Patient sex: M
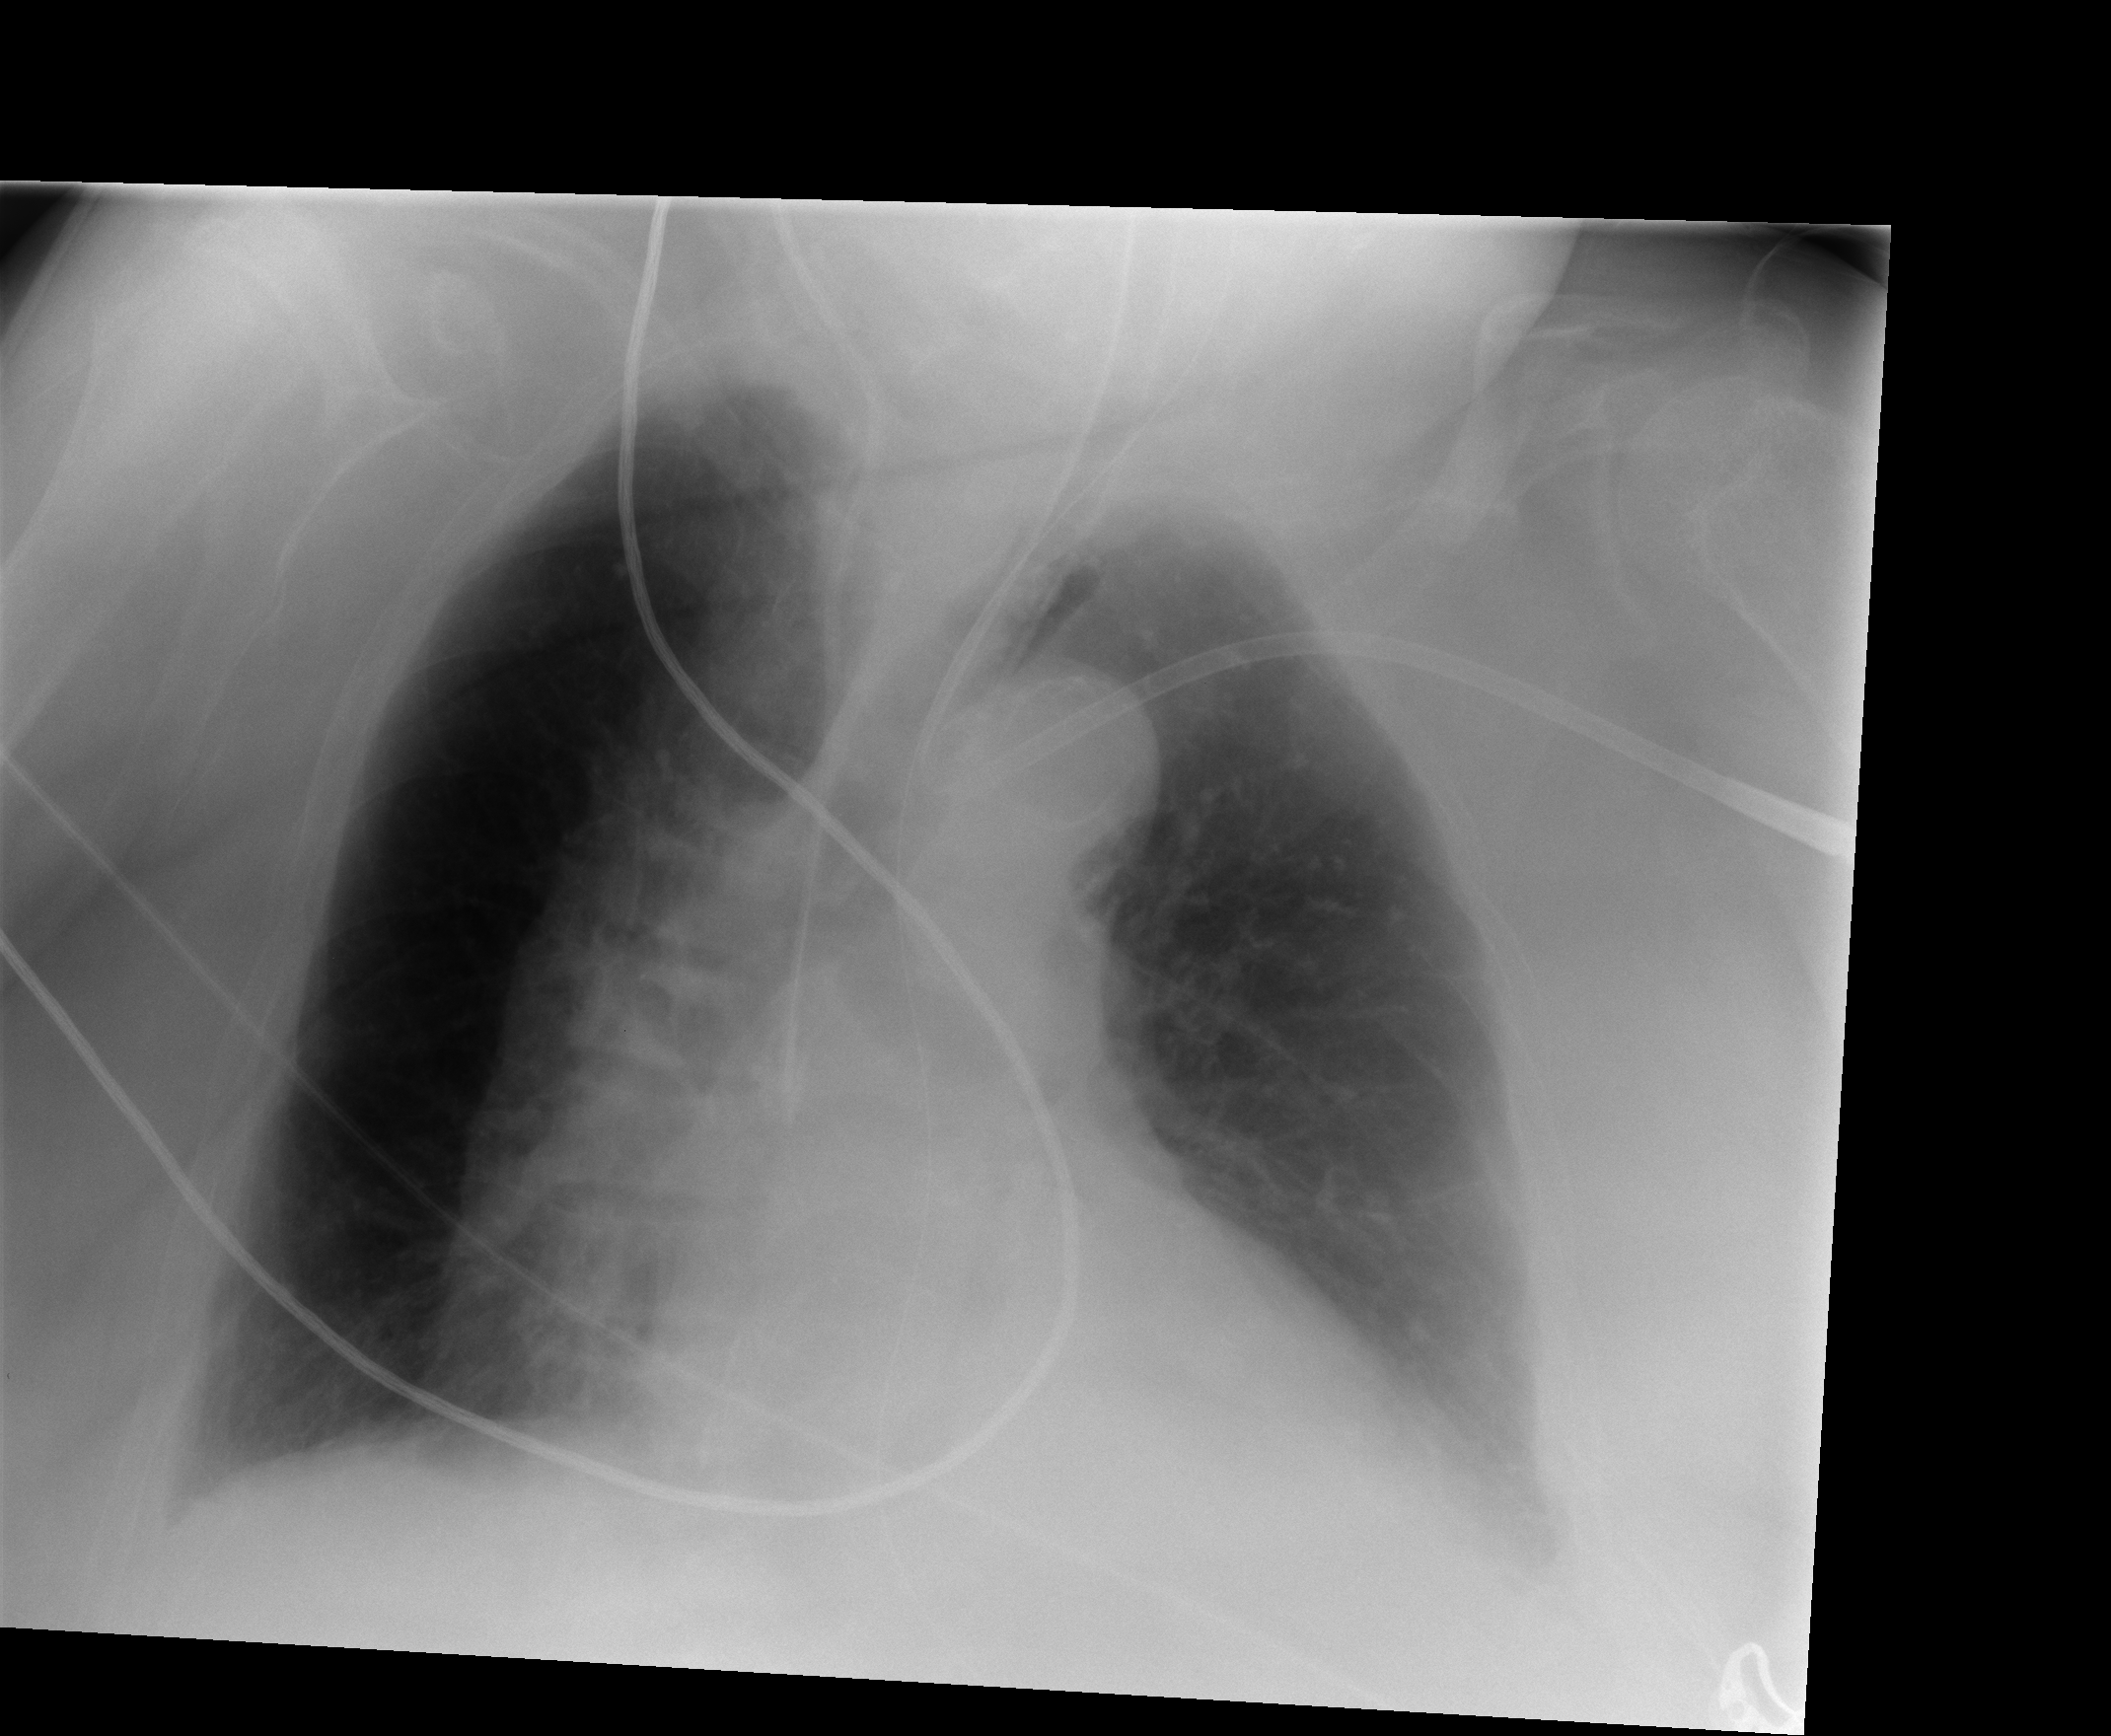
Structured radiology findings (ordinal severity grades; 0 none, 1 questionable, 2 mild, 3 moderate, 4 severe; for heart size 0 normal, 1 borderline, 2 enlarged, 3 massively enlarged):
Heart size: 1
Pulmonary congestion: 0
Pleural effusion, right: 0
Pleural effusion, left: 2
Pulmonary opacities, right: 0
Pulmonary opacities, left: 0
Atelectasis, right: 2
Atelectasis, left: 2